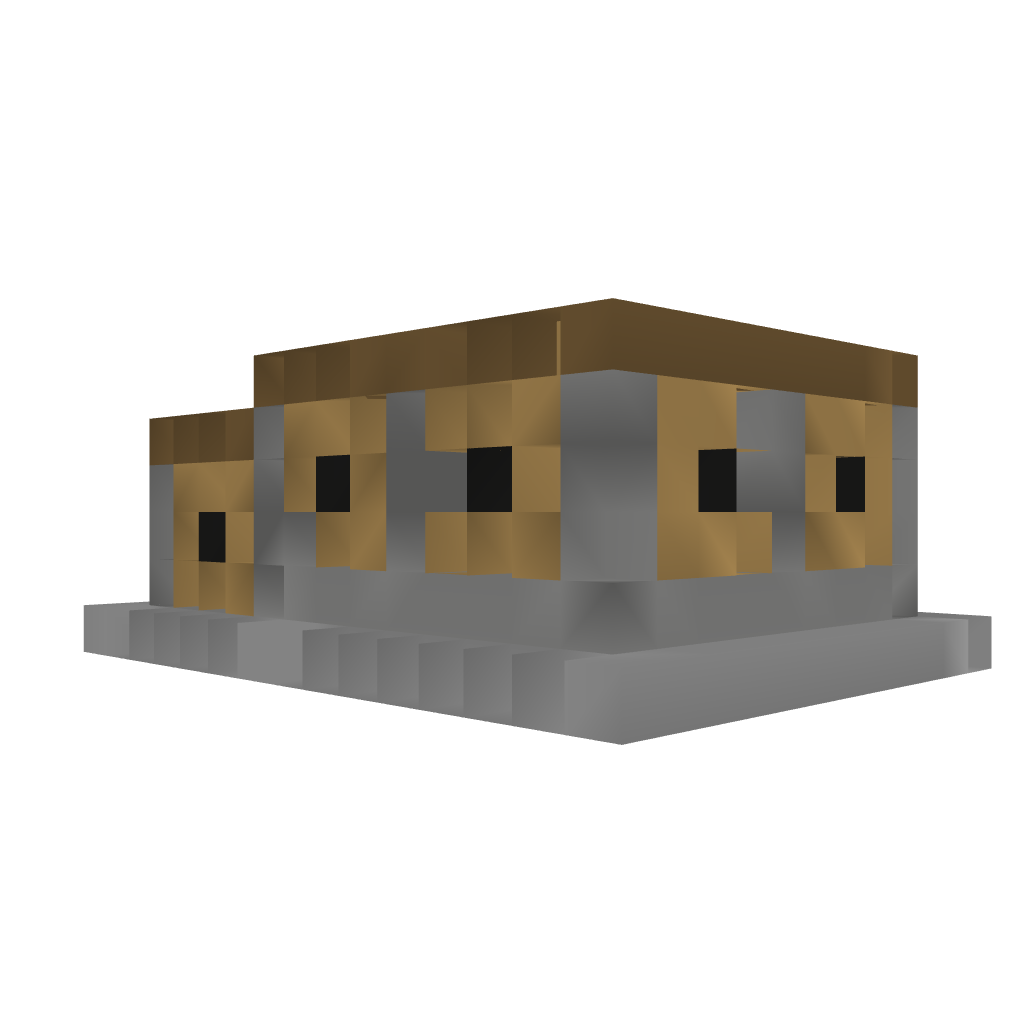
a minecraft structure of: Small wooden house